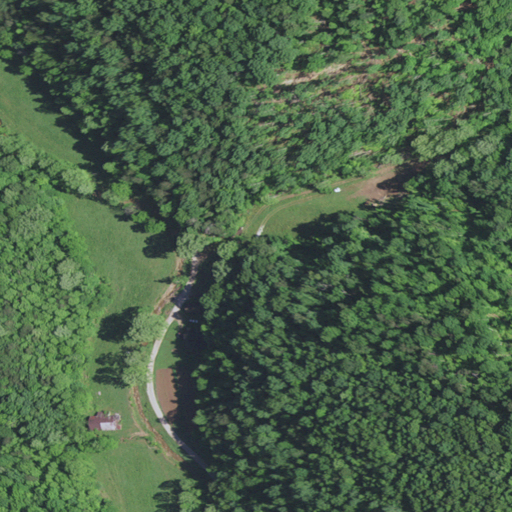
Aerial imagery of valley in Kentucky named Pigeon Roost Hollow containing deciduous forest, open development, mixed forest, pasture, and low intensity development